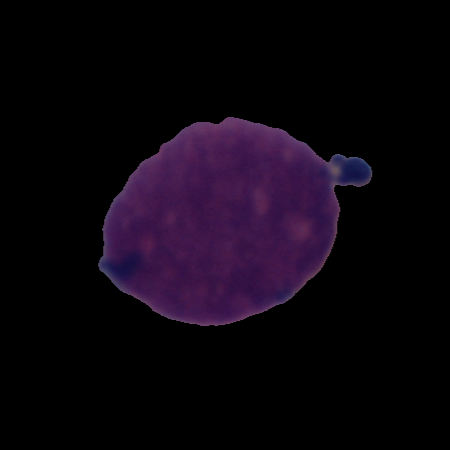
Label: cancer